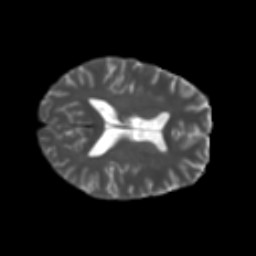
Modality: T2w
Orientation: axial
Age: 36
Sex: female
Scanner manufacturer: ge
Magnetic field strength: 3 T
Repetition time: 7.8 s
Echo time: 0.0606 s